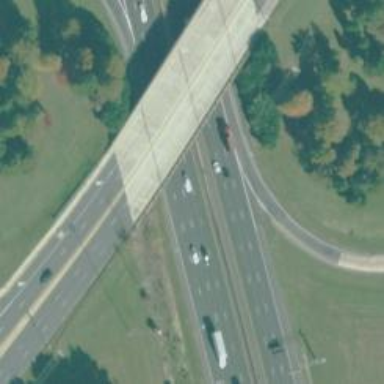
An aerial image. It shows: Bridge with beam structure.